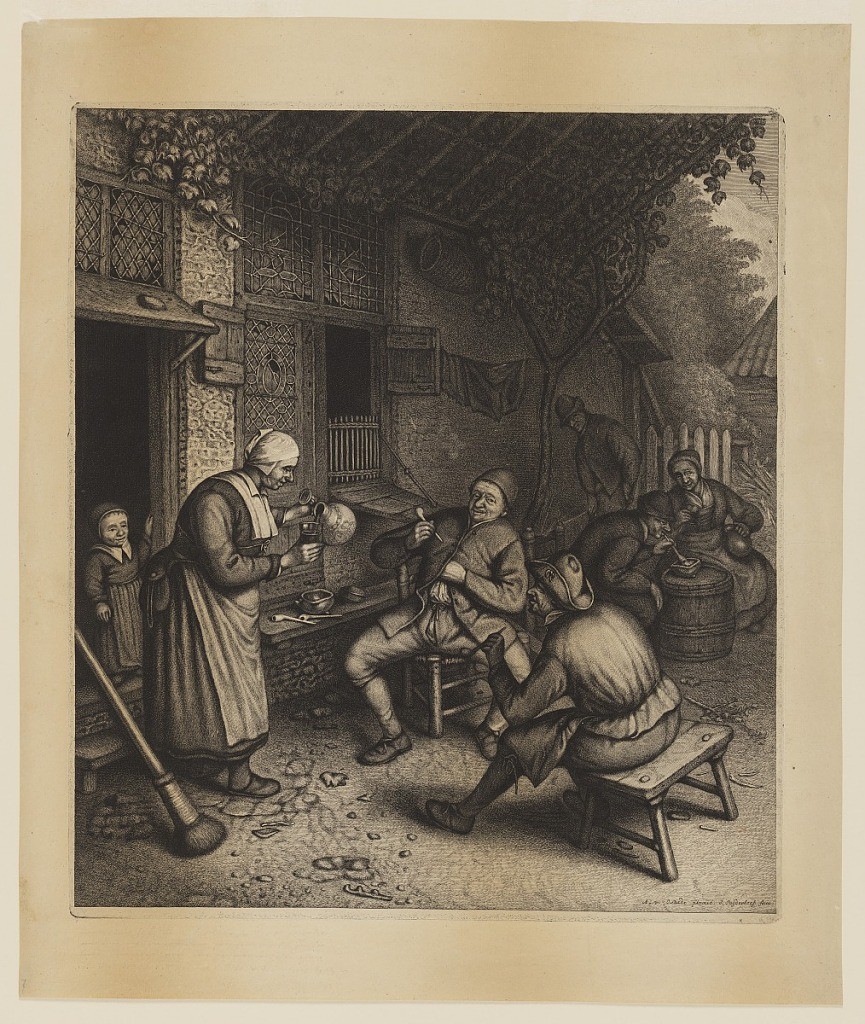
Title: The Big Boom (Peasants Under a Vine-Trellis)
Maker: Jonas Suyderhoef, Dutch, ca. 1613 - 1686
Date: ca. 1650
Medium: Etching on paper
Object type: Print
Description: An outdoor scene in front of a tavern at left. Under a vine-trellis before the tavern are two seated peasants at right. Left, a standing woman pouring wine into a glass. Behind her stands a child in the open doorway.